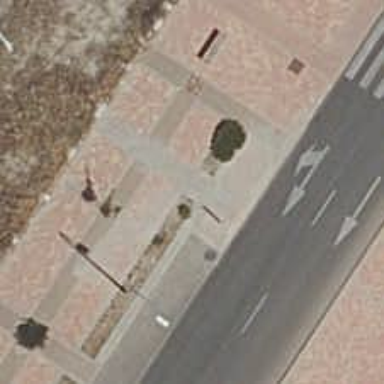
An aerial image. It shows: Bus stop with platform for public transport.